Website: lowes
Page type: customer-info-address
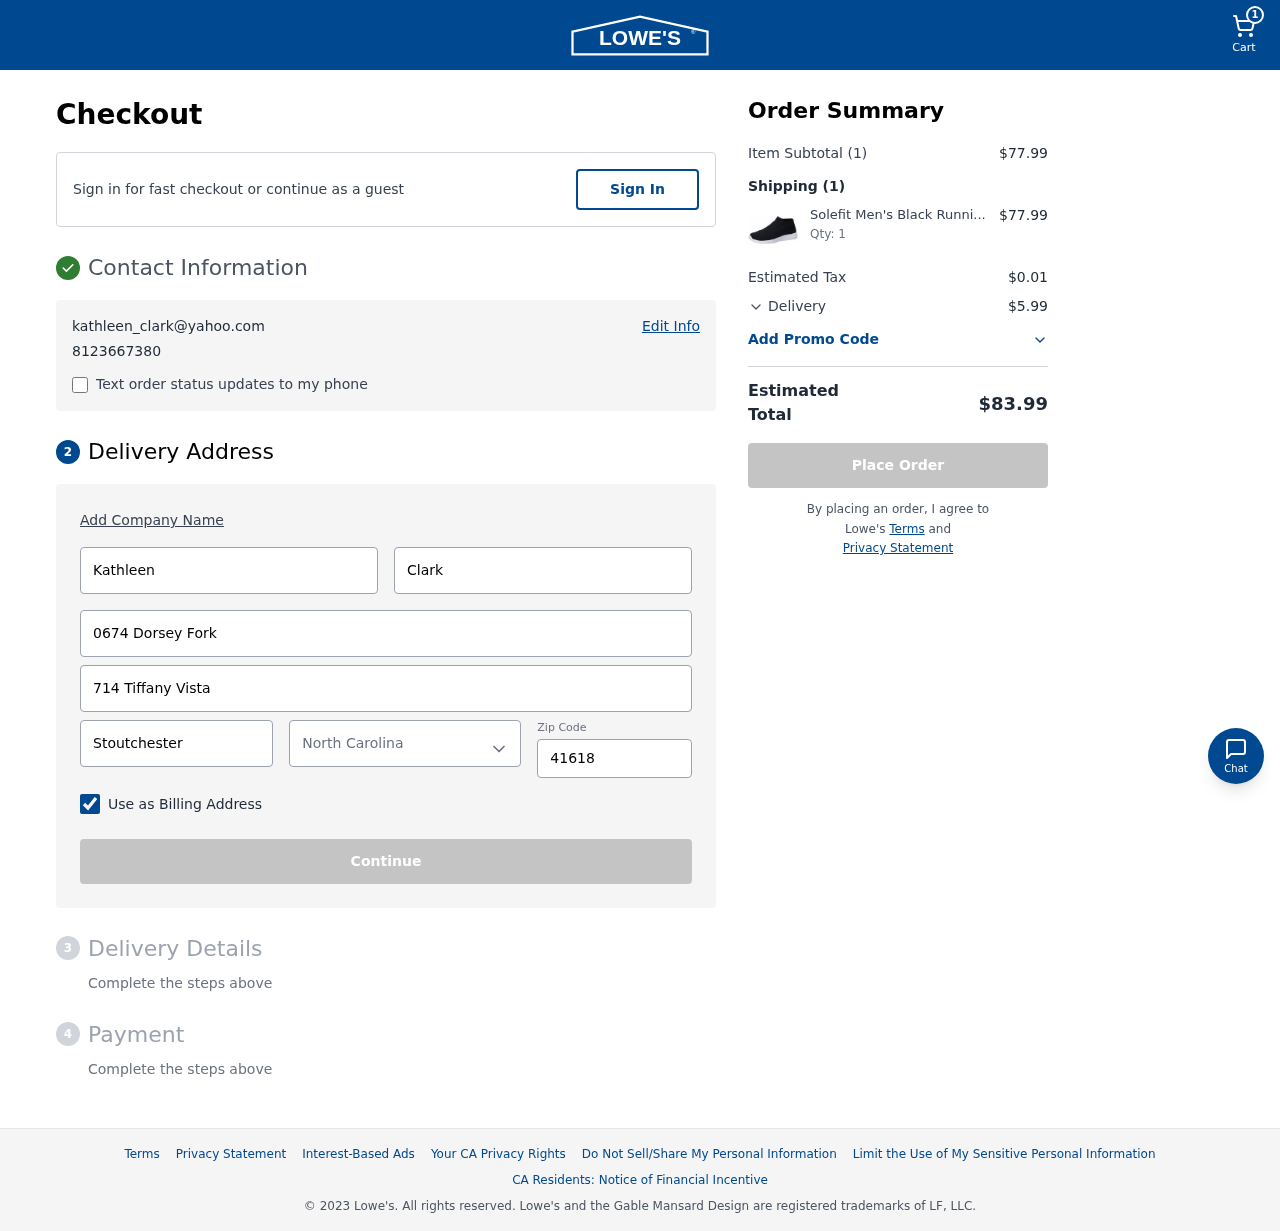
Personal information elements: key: PII_CITY
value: Stoutchester
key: PII_EMAIL
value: kathleen_clark@yahoo.com
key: PII_FIRSTNAME
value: Kathleen
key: PII_LASTNAME
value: Clark
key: PII_PHONE
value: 8123667380
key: PII_POSTCODE
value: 41618
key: PII_STATE
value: North Carolina
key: PII_STREET
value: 0674 Dorsey Fork
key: PII_STREET2
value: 714 Tiffany Vista
Product elements: key: PRODUCT1_NAME
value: Solefit Men's Black Running Shoes-7 UK (40 EU) (SLFT-1106)
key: PRODUCT1_QUANTITY
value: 1
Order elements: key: ORDER_NUM_ITEMS
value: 1
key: ORDER_SUBTOTAL
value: $77.99
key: ORDER_NUM_ITEMS2
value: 1
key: ORDER_SUBTOTAL2
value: $77.99
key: ORDER_TAX
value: $0.01
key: ORDER_SHIPPING_COST
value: $5.99
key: ORDER_TOTAL
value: $83.99